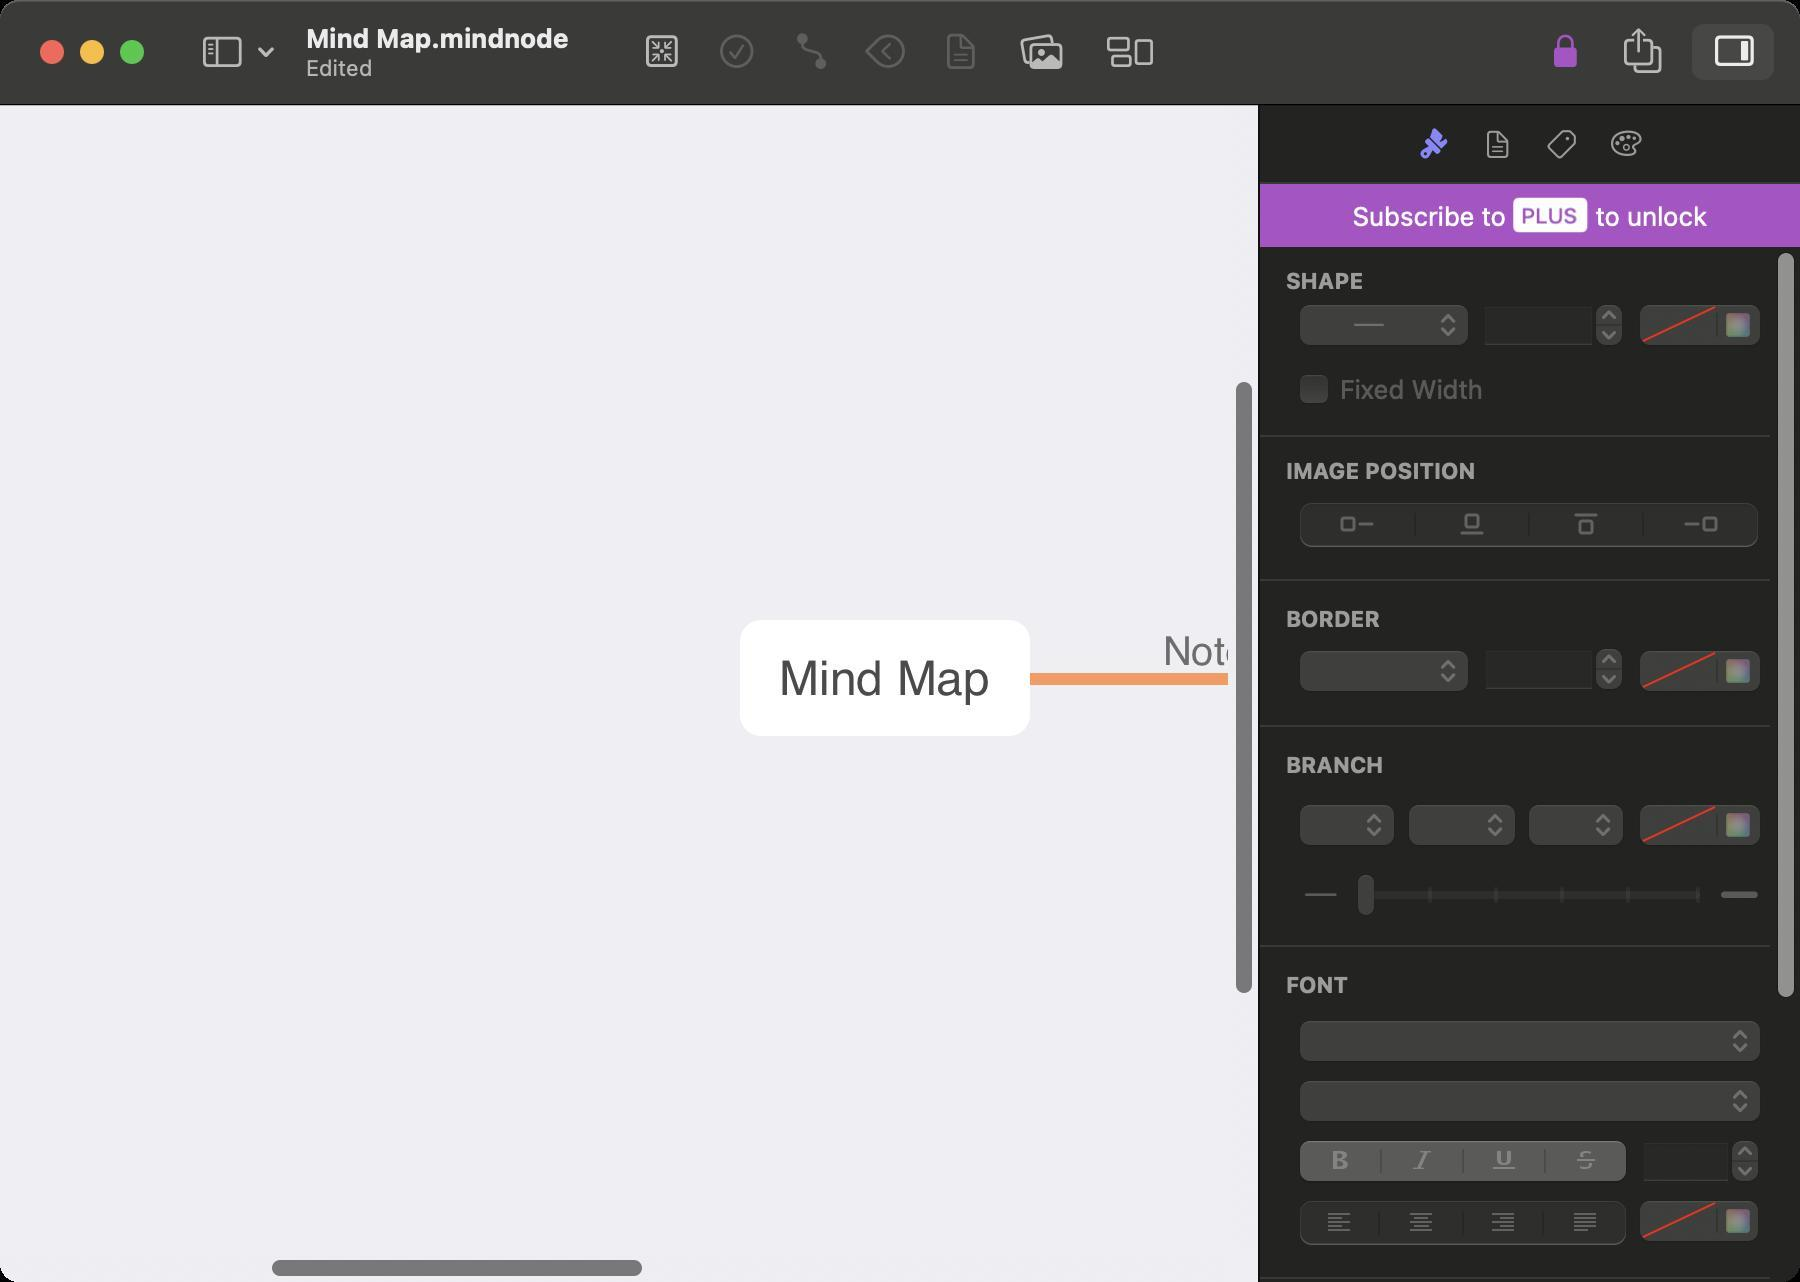
Accessibility tree:
{"name": "Mind_Map.mindnode", "role": "AXWindow", "description": null, "role_description": "standard window", "value": null, "position": "414.00;127.00", "size": "900;641", "children": [{"name": null, "role": "AXScrollArea", "description": null, "role_description": "scroll area", "value": null, "position": "0.00;52.00", "size": "629;589", "children": [{"name": null, "role": "AXScrollBar", "description": null, "role_description": "scroll bar", "value": 0.3137184115523466, "position": "0.00;626.00", "size": "614;15", "children": [{"name": null, "role": "AXValueIndicator", "description": null, "role_description": "value indicator", "value": 0.3137184115523466, "position": "135.00;626.00", "size": "187;15", "children": []}, {"name": null, "role": "AXButton", "description": null, "role_description": "increment arrow button", "value": null, "position": "0.00;626.00", "size": "0;0", "children": []}, {"name": null, "role": "AXButton", "description": null, "role_description": "decrement arrow button", "value": null, "position": "0.00;626.00", "size": "0;0", "children": []}, {"name": null, "role": "AXButton", "description": null, "role_description": "increment page button", "value": null, "position": "322.00;626.00", "size": "292;15", "children": []}, {"name": null, "role": "AXButton", "description": null, "role_description": "decrement page button", "value": null, "position": "0.00;626.00", "size": "134;15", "children": []}]}, {"name": null, "role": "AXScrollBar", "description": null, "role_description": "scroll bar", "value": 0.5193877551020408, "position": "614.00;52.00", "size": "15;574", "children": [{"name": null, "role": "AXValueIndicator", "description": null, "role_description": "value indicator", "value": 0.5193877551020408, "position": "614.00;190.00", "size": "15;308", "children": []}, {"name": null, "role": "AXButton", "description": null, "role_description": "increment arrow button", "value": null, "position": "614.00;52.00", "size": "0;0", "children": []}, {"name": null, "role": "AXButton", "description": null, "role_description": "decrement arrow button", "value": null, "position": "614.00;52.00", "size": "0;0", "children": []}, {"name": null, "role": "AXButton", "description": null, "role_description": "increment page button", "value": null, "position": "614.00;498.00", "size": "15;128", "children": []}, {"name": null, "role": "AXButton", "description": null, "role_description": "decrement page button", "value": null, "position": "614.00;52.00", "size": "15;138", "children": []}]}, {"name": null, "role": "AXGroup", "description": null, "role_description": "group", "value": null, "position": "614.00;626.00", "size": "15;15", "children": []}]}, {"name": null, "role": "AXGroup", "description": null, "role_description": "group", "value": null, "position": "630.00;92.00", "size": "270;549", "children": [{"name": null, "role": "AXStaticText", "description": null, "role_description": "text", "value": "Subscribe to to unlock", "position": "628.00;92.00", "size": "274;32", "children": []}, {"name": null, "role": "AXScrollArea", "description": null, "role_description": "scroll area", "value": null, "position": "630.00;123.50", "size": "270;518", "children": [{"name": null, "role": "AXGroup", "description": null, "role_description": "group", "value": null, "position": "630.00;217.50", "size": "270;1", "children": []}, {"name": null, "role": "AXStaticText", "description": null, "role_description": "text", "value": "SHAPE", "position": "641.00;133.50", "size": "241;14", "children": []}, {"name": null, "role": "AXGroup", "description": null, "role_description": "group", "value": null, "position": "630.00;140.50", "size": "270;78", "children": [{"name": null, "role": "AXPopUpButton", "description": null, "role_description": "pop up button", "value": "Line", "position": "647.00;151.50", "size": "92;25", "children": []}, {"name": null, "role": "AXTextField", "description": null, "role_description": "text field", "value": "", "position": "741.50;152.50", "size": "56;21", "children": []}, {"name": null, "role": "AXIncrementor", "description": null, "role_description": "stepper", "value": 1.0, "position": "795.00;147.50", "size": "19;30", "children": [{"name": null, "role": "AXButton", "description": null, "role_description": "increment arrow button", "value": null, "position": "795.00;147.50", "size": "19;15", "children": []}, {"name": null, "role": "AXButton", "description": null, "role_description": "decrement arrow button", "value": null, "position": "795.00;162.50", "size": "19;15", "children": []}]}, {"name": "Fixed_Width", "role": "AXCheckBox", "description": null, "role_description": "checkbox", "value": 0, "position": "648.00;185.50", "size": "98;18", "children": []}, {"name": null, "role": "AXGroup", "description": null, "role_description": "group", "value": null, "position": "817.00;150.50", "size": "66;24", "children": [{"name": null, "role": "AXCheckBox", "description": null, "role_description": "checkbox", "value": 0, "position": "817.00;150.50", "size": "41;24", "children": []}, {"name": null, "role": "AXCheckBox", "description": null, "role_description": "checkbox", "value": 0, "position": "858.00;150.50", "size": "25;24", "children": []}]}]}, {"name": null, "role": "AXGroup", "description": null, "role_description": "group", "value": null, "position": "630.00;289.50", "size": "270;1", "children": []}, {"name": null, "role": "AXStaticText", "description": null, "role_description": "text", "value": "IMAGE POSITION", "position": "641.00;228.50", "size": "241;14", "children": []}, {"name": null, "role": "AXGroup", "description": null, "role_description": "group", "value": null, "position": "630.00;235.50", "size": "270;55", "children": [{"name": null, "role": "AXRadioGroup", "description": null, "role_description": "radio group", "value": null, "position": "648.00;251.50", "size": "234;23", "children": [{"name": null, "role": "AXRadioButton", "description": null, "role_description": "radio button", "value": 0, "position": "648.00;250.50", "size": "60;24", "children": []}, {"name": null, "role": "AXRadioButton", "description": null, "role_description": "radio button", "value": 0, "position": "708.00;250.50", "size": "57;24", "children": []}, {"name": null, "role": "AXRadioButton", "description": null, "role_description": "radio button", "value": 0, "position": "765.00;250.50", "size": "57;24", "children": []}, {"name": null, "role": "AXRadioButton", "description": null, "role_description": "radio button", "value": 0, "position": "822.00;250.50", "size": "59;24", "children": []}]}]}, {"name": null, "role": "AXStaticText", "description": null, "role_description": "text", "value": "BORDER", "position": "641.00;302.50", "size": "241;14", "children": []}, {"name": null, "role": "AXGroup", "description": null, "role_description": "group", "value": null, "position": "630.00;313.50", "size": "270;50", "children": [{"name": null, "role": "AXPopUpButton", "description": null, "role_description": "pop up button", "value": "No Value", "position": "647.00;324.50", "size": "91;25", "children": []}, {"name": null, "role": "AXTextField", "description": null, "role_description": "text field", "value": "", "position": "742.00;324.50", "size": "55;21", "children": []}, {"name": null, "role": "AXIncrementor", "description": null, "role_description": "stepper", "value": 0.0, "position": "795.00;320.50", "size": "19;28", "children": [{"name": null, "role": "AXButton", "description": null, "role_description": "increment arrow button", "value": null, "position": "795.00;320.50", "size": "19;14", "children": []}, {"name": null, "role": "AXButton", "description": null, "role_description": "decrement arrow button", "value": null, "position": "795.00;334.50", "size": "19;14", "children": []}]}, {"name": null, "role": "AXGroup", "description": null, "role_description": "group", "value": null, "position": "817.00;323.50", "size": "66;24", "children": [{"name": null, "role": "AXCheckBox", "description": null, "role_description": "checkbox", "value": 0, "position": "817.00;323.50", "size": "41;24", "children": []}, {"name": null, "role": "AXCheckBox", "description": null, "role_description": "checkbox", "value": 0, "position": "858.00;323.50", "size": "25;24", "children": []}]}, {"name": null, "role": "AXGroup", "description": null, "role_description": "group", "value": null, "position": "630.00;362.50", "size": "270;1", "children": []}]}, {"name": null, "role": "AXStaticText", "description": null, "role_description": "text", "value": "BRANCH", "position": "641.00;375.50", "size": "241;14", "children": []}, {"name": null, "role": "AXGroup", "description": null, "role_description": "group", "value": null, "position": "630.00;388.50", "size": "270;85", "children": [{"name": null, "role": "AXPopUpButton", "description": null, "role_description": "pop up button", "value": " ", "position": "647.00;401.50", "size": "54;25", "children": []}, {"name": null, "role": "AXPopUpButton", "description": null, "role_description": "pop up button", "value": " ", "position": "701.50;401.50", "size": "60;25", "children": []}, {"name": null, "role": "AXPopUpButton", "description": null, "role_description": "pop up button", "value": " ", "position": "761.50;401.50", "size": "54;25", "children": []}, {"name": null, "role": "AXGroup", "description": null, "role_description": "group", "value": null, "position": "817.00;400.50", "size": "66;24", "children": [{"name": null, "role": "AXCheckBox", "description": null, "role_description": "checkbox", "value": 0, "position": "817.00;400.50", "size": "41;24", "children": []}, {"name": null, "role": "AXCheckBox", "description": null, "role_description": "checkbox", "value": 0, "position": "858.00;400.50", "size": "25;24", "children": []}]}, {"name": null, "role": "AXImage", "description": "", "role_description": "image", "value": null, "position": "650.00;444.50", "size": "21;5", "children": []}, {"name": null, "role": "AXSlider", "description": null, "role_description": "slider", "value": 1.0, "position": "677.00;435.50", "size": "175;28", "children": [{"name": null, "role": "AXValueIndicator", "description": null, "role_description": "value indicator", "value": 1.0, "position": "677.00;435.50", "size": "12;28", "children": []}]}, {"name": null, "role": "AXImage", "description": "remove", "role_description": "image", "value": null, "position": "858.00;443.00", "size": "24;8", "children": []}, {"name": null, "role": "AXGroup", "description": null, "role_description": "group", "value": null, "position": "630.00;472.50", "size": "270;1", "children": []}]}, {"name": null, "role": "AXStaticText", "description": null, "role_description": "text", "value": "FONT", "position": "641.00;485.50", "size": "241;14", "children": []}, {"name": null, "role": "AXGroup", "description": null, "role_description": "group", "value": null, "position": "630.00;499.50", "size": "270;140", "children": [{"name": null, "role": "AXPopUpButton", "description": null, "role_description": "pop up button", "value": " ", "position": "647.00;509.50", "size": "237;25", "children": []}, {"name": null, "role": "AXPopUpButton", "description": null, "role_description": "pop up button", "value": " ", "position": "647.00;539.50", "size": "237;25", "children": []}, {"name": null, "role": "AXTextField", "description": null, "role_description": "text field", "value": "", "position": "821.00;570.50", "size": "44;21", "children": []}, {"name": null, "role": "AXIncrementor", "description": null, "role_description": "stepper", "value": 7.0, "position": "863.00;565.50", "size": "19;30", "children": [{"name": null, "role": "AXButton", "description": null, "role_description": "increment arrow button", "value": null, "position": "863.00;565.50", "size": "19;15", "children": []}, {"name": null, "role": "AXButton", "description": null, "role_description": "decrement arrow button", "value": null, "position": "863.00;580.50", "size": "19;15", "children": []}]}, {"name": null, "role": "AXRadioGroup", "description": null, "role_description": "radio group", "value": "{\n    \"name\": null,\n    \"role\": \"AXRadioButton\",\n    \"description\": null,\n    \"role_description\": \"radio button\",\n    \"value\": 0,\n    \"position\": \"648.00;599.50\",\n    \"size\": \"42;24\",\n    \"children\": []\n}", "position": "648.00;599.50", "size": "167;24", "children": [{"name": null, "role": "AXRadioButton", "description": null, "role_description": "radio button", "value": 0, "position": "648.00;599.50", "size": "42;24", "children": []}, {"name": null, "role": "AXRadioButton", "description": null, "role_description": "radio button", "value": 0, "position": "690.00;599.50", "size": "42;24", "children": []}, {"name": null, "role": "AXRadioButton", "description": null, "role_description": "radio button", "value": 0, "position": "732.00;599.50", "size": "40;24", "children": []}, {"name": null, "role": "AXRadioButton", "description": null, "role_description": "radio button", "value": 0, "position": "772.00;599.50", "size": "43;24", "children": []}]}, {"name": null, "role": "AXGroup", "description": null, "role_description": "group", "value": null, "position": "817.00;598.50", "size": "66;24", "children": [{"name": null, "role": "AXCheckBox", "description": null, "role_description": "checkbox", "value": 0, "position": "817.00;598.50", "size": "41;24", "children": []}, {"name": null, "role": "AXCheckBox", "description": null, "role_description": "checkbox", "value": 0, "position": "858.00;598.50", "size": "24;24", "children": []}]}, {"name": null, "role": "AXGroup", "description": null, "role_description": "group", "value": null, "position": "630.00;638.50", "size": "270;1", "children": []}, {"name": null, "role": "AXGroup", "description": null, "role_description": "group", "value": null, "position": "647.00;568.50", "size": "170;24", "children": [{"name": null, "role": "AXCheckBox", "description": null, "role_description": "checkbox", "value": 0, "position": "647.00;568.50", "size": "44;24", "children": []}, {"name": null, "role": "AXCheckBox", "description": null, "role_description": "checkbox", "value": 0, "position": "691.00;568.50", "size": "41;24", "children": []}, {"name": null, "role": "AXCheckBox", "description": null, "role_description": "checkbox", "value": 0, "position": "732.00;568.50", "size": "41;24", "children": []}, {"name": null, "role": "AXCheckBox", "description": null, "role_description": "checkbox", "value": 0, "position": "773.00;568.50", "size": "43;24", "children": []}]}]}, {"name": null, "role": "AXGroup", "description": null, "role_description": "group", "value": null, "position": "630.00;673.50", "size": "270;84", "children": [{"name": null, "role": "AXStaticText", "description": null, "role_description": "text", "value": "Branch Type", "position": "647.00;676.50", "size": "87;16", "children": []}, {"name": null, "role": "AXPopUpButton", "description": null, "role_description": "pop up button", "value": "Rounded", "position": "813.00;673.50", "size": "71;25", "children": []}, {"name": "Manual_Layout", "role": "AXCheckBox", "description": null, "role_description": "checkbox", "value": 0, "position": "648.00;700.50", "size": "114;18", "children": []}, {"name": "Automatic_Branch_Width", "role": "AXCheckBox", "description": null, "role_description": "checkbox", "value": 0, "position": "648.00;725.50", "size": "173;18", "children": []}, {"name": null, "role": "AXGroup", "description": null, "role_description": "group", "value": null, "position": "630.00;756.50", "size": "270;1", "children": []}, {"name": null, "role": "AXPopUpButton", "description": null, "role_description": "pop up button", "value": "Horizontal", "position": "813.00;697.50", "size": "71;25", "children": []}]}, {"name": null, "role": "AXStaticText", "description": null, "role_description": "text", "value": "MIND MAP", "position": "641.00;651.50", "size": "241;14", "children": []}, {"name": null, "role": "AXStaticText", "description": null, "role_description": "text", "value": "Color", "position": "647.00;794.50", "size": "37;16", "children": []}, {"name": null, "role": "AXStaticText", "description": null, "role_description": "text", "value": "CANVAS", "position": "641.00;769.50", "size": "52;14", "children": []}, {"name": null, "role": "AXGroup", "description": null, "role_description": "group", "value": null, "position": "817.00;791.50", "size": "66;24", "children": [{"name": null, "role": "AXCheckBox", "description": null, "role_description": "checkbox", "value": 0, "position": "817.00;791.50", "size": "43;24", "children": []}, {"name": null, "role": "AXCheckBox", "description": null, "role_description": "checkbox", "value": 0, "position": "860.00;791.50", "size": "27;24", "children": []}]}, {"name": null, "role": "AXScrollBar", "description": null, "role_description": "scroll bar", "value": 0.0, "position": "885.00;123.50", "size": "15;518", "children": [{"name": null, "role": "AXValueIndicator", "description": null, "role_description": "value indicator", "value": 0.0, "position": "885.00;125.50", "size": "15;374", "children": []}, {"name": null, "role": "AXButton", "description": null, "role_description": "increment arrow button", "value": null, "position": "885.00;123.50", "size": "0;0", "children": []}, {"name": null, "role": "AXButton", "description": null, "role_description": "decrement arrow button", "value": null, "position": "885.00;123.50", "size": "0;0", "children": []}, {"name": null, "role": "AXButton", "description": null, "role_description": "increment page button", "value": null, "position": "885.00;500.00", "size": "15;141", "children": []}, {"name": null, "role": "AXButton", "description": null, "role_description": "decrement page button", "value": null, "position": "885.00;123.50", "size": "15;2", "children": []}]}]}]}, {"name": null, "role": "AXGroup", "description": null, "role_description": "group", "value": null, "position": "630.00;52.00", "size": "270;40", "children": [{"name": null, "role": "AXGroup", "description": null, "role_description": "group", "value": null, "position": "630.00;91.00", "size": "270;1", "children": []}]}, {"name": null, "role": "AXToolbar", "description": null, "role_description": "toolbar", "value": null, "position": "0.00;0.00", "size": "900;52", "children": [{"name": null, "role": "AXMenuButton", "description": "View", "role_description": "menu button", "value": null, "position": "87.00;0.00", "size": "62;52", "children": [{"name": "", "role": "AXMenuButton", "description": "Toggle sidebar", "role_description": "menu button", "value": null, "position": "86.00;6.00", "size": "64;40", "children": [{"name": null, "role": "AXMenu", "description": null, "role_description": "menu", "value": null, "position": "91.00;50.00", "size": "190;186", "children": [{"name": "", "role": "AXMenuItem", "description": null, "role_description": "menu item", "value": null, "position": "91.00;55.00", "size": "190;22", "children": []}, {"name": "Mind_Map", "role": "AXMenuItem", "description": null, "role_description": "menu item", "value": null, "position": "91.00;55.00", "size": "190;22", "children": []}, {"name": "Outline", "role": "AXMenuItem", "description": null, "role_description": "menu item", "value": null, "position": "91.00;77.00", "size": "190;22", "children": []}, {"name": "Mind_Map_&_Outline", "role": "AXMenuItem", "description": null, "role_description": "menu item", "value": null, "position": "91.00;99.00", "size": "190;22", "children": []}, {"name": "", "role": "AXMenuItem", "description": null, "role_description": "menu item", "value": null, "position": "91.00;121.00", "size": "190;11", "children": []}, {"name": "", "role": "AXMenuItem", "description": null, "role_description": "menu item", "value": null, "position": "91.00;132.00", "size": "190;22", "children": []}, {"name": "", "role": "AXMenuItem", "description": null, "role_description": "menu item", "value": null, "position": "91.00;132.00", "size": "190;22", "children": []}, {"name": "Zoom_to_Selection", "role": "AXMenuItem", "description": null, "role_description": "menu item", "value": null, "position": "91.00;132.00", "size": "190;22", "children": []}, {"name": "Zoom_to_Fit", "role": "AXMenuItem", "description": null, "role_description": "menu item", "value": null, "position": "91.00;154.00", "size": "190;22", "children": []}, {"name": "Zoom_to_Actual_Size", "role": "AXMenuItem", "description": null, "role_description": "menu item", "value": null, "position": "91.00;176.00", "size": "190;22", "children": []}, {"name": "", "role": "AXMenuItem", "description": null, "role_description": "menu item", "value": null, "position": "91.00;198.00", "size": "190;11", "children": []}, {"name": "", "role": "AXMenuItem", "description": null, "role_description": "menu item", "value": null, "position": "91.00;209.00", "size": "190;22", "children": []}, {"name": "Show_Find_&_Replace", "role": "AXMenuItem", "description": null, "role_description": "menu item", "value": null, "position": "91.00;209.00", "size": "190;22", "children": []}, {"name": "", "role": "AXMenuItem", "description": null, "role_description": "menu item", "value": null, "position": "91.00;50.00", "size": "0;0", "children": []}, {"name": "", "role": "AXMenuItem", "description": null, "role_description": "menu item", "value": null, "position": "91.00;50.00", "size": "0;0", "children": []}]}]}, {"name": null, "role": "AXMenu", "description": null, "role_description": "menu", "value": null, "position": "91.00;50.00", "size": "190;186", "children": [{"name": "", "role": "AXMenuItem", "description": null, "role_description": "menu item", "value": null, "position": "91.00;55.00", "size": "190;22", "children": []}, {"name": "Mind_Map", "role": "AXMenuItem", "description": null, "role_description": "menu item", "value": null, "position": "91.00;55.00", "size": "190;22", "children": []}, {"name": "Outline", "role": "AXMenuItem", "description": null, "role_description": "menu item", "value": null, "position": "91.00;77.00", "size": "190;22", "children": []}, {"name": "Mind_Map_&_Outline", "role": "AXMenuItem", "description": null, "role_description": "menu item", "value": null, "position": "91.00;99.00", "size": "190;22", "children": []}, {"name": "", "role": "AXMenuItem", "description": null, "role_description": "menu item", "value": null, "position": "91.00;121.00", "size": "190;11", "children": []}, {"name": "", "role": "AXMenuItem", "description": null, "role_description": "menu item", "value": null, "position": "91.00;132.00", "size": "190;22", "children": []}, {"name": "", "role": "AXMenuItem", "description": null, "role_description": "menu item", "value": null, "position": "91.00;132.00", "size": "190;22", "children": []}, {"name": "Zoom_to_Selection", "role": "AXMenuItem", "description": null, "role_description": "menu item", "value": null, "position": "91.00;132.00", "size": "190;22", "children": []}, {"name": "Zoom_to_Fit", "role": "AXMenuItem", "description": null, "role_description": "menu item", "value": null, "position": "91.00;154.00", "size": "190;22", "children": []}, {"name": "Zoom_to_Actual_Size", "role": "AXMenuItem", "description": null, "role_description": "menu item", "value": null, "position": "91.00;176.00", "size": "190;22", "children": []}, {"name": "", "role": "AXMenuItem", "description": null, "role_description": "menu item", "value": null, "position": "91.00;198.00", "size": "190;11", "children": []}, {"name": "", "role": "AXMenuItem", "description": null, "role_description": "menu item", "value": null, "position": "91.00;209.00", "size": "190;22", "children": []}, {"name": "Show_Find_&_Replace", "role": "AXMenuItem", "description": null, "role_description": "menu item", "value": null, "position": "91.00;209.00", "size": "190;22", "children": []}, {"name": "", "role": "AXMenuItem", "description": null, "role_description": "menu item", "value": null, "position": "91.00;50.00", "size": "0;0", "children": []}, {"name": "", "role": "AXMenuItem", "description": null, "role_description": "menu item", "value": null, "position": "91.00;50.00", "size": "0;0", "children": []}]}]}, {"name": null, "role": "AXButton", "description": "Focus", "role_description": "button", "value": null, "position": "312.50;0.00", "size": "37;52", "children": []}, {"name": null, "role": "AXButton", "description": "Add Task", "role_description": "button", "value": null, "position": "349.50;0.00", "size": "38;52", "children": []}, {"name": null, "role": "AXButton", "description": "Connect", "role_description": "button", "value": null, "position": "387.50;0.00", "size": "37;52", "children": []}, {"name": null, "role": "AXButton", "description": "Fold Node", "role_description": "button", "value": null, "position": "424.50;0.00", "size": "38;52", "children": []}, {"name": null, "role": "AXButton", "description": "View Notes", "role_description": "button", "value": null, "position": "462.50;0.00", "size": "36;52", "children": []}, {"name": null, "role": "AXMenuButton", "description": "Images", "role_description": "menu button", "value": null, "position": "498.50;0.00", "size": "44;52", "children": [{"name": "", "role": "AXMenuButton", "description": "", "role_description": "menu button", "value": null, "position": "496.50;6.00", "size": "48;40", "children": []}]}, {"name": null, "role": "AXMenuButton", "description": "Organize", "role_description": "menu button", "value": null, "position": "542.50;0.00", "size": "45;52", "children": [{"name": "", "role": "AXMenuButton", "description": "", "role_description": "menu button", "value": null, "position": "540.50;6.00", "size": "49;40", "children": []}]}, {"name": null, "role": "AXButton", "description": "Get MindNode PLUS", "role_description": "button", "value": null, "position": "764.00;0.00", "size": "37;52", "children": []}, {"name": null, "role": "AXButton", "description": "Export a Copy", "role_description": "button", "value": null, "position": "801.00;0.00", "size": "41;52", "children": []}, {"name": null, "role": "AXRadioButton", "description": "Sidebar", "role_description": "radio button", "value": 1, "position": "842.00;0.00", "size": "50;52", "children": []}]}, {"name": null, "role": "AXButton", "description": null, "role_description": "close button", "value": null, "position": "19.00;18.00", "size": "14;16", "children": []}, {"name": null, "role": "AXButton", "description": null, "role_description": "full screen button", "value": null, "position": "59.00;18.00", "size": "14;16", "children": [{"name": null, "role": "AXGroup", "description": null, "role_description": "group", "value": null, "position": "59.00;18.00", "size": "14;16", "children": [{"name": null, "role": "AXGroup", "description": null, "role_description": "group", "value": null, "position": "59.00;18.00", "size": "14;16", "children": []}]}]}, {"name": null, "role": "AXButton", "description": null, "role_description": "minimize button", "value": null, "position": "39.00;18.00", "size": "14;16", "children": []}, {"name": null, "role": "AXStaticText", "description": null, "role_description": "text", "value": "Mind Map.mindnode", "position": "149.00;0.00", "size": "164;52", "children": []}]}